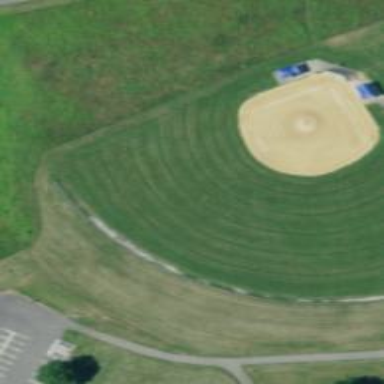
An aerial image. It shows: Baseball pitch for leisure land activities.